Question: using easy php. After installing the easy php, that shows "Your configuration file contains settings (root with no password) that correspond to the default MySQL privileged account. Your MySQL server is running with this default, is open to intrusion, and you really should fix this security hole by setting a password for user 'root'." (For other details see the image and the error at bottom of the image)
By this error i am not able to insert values in database
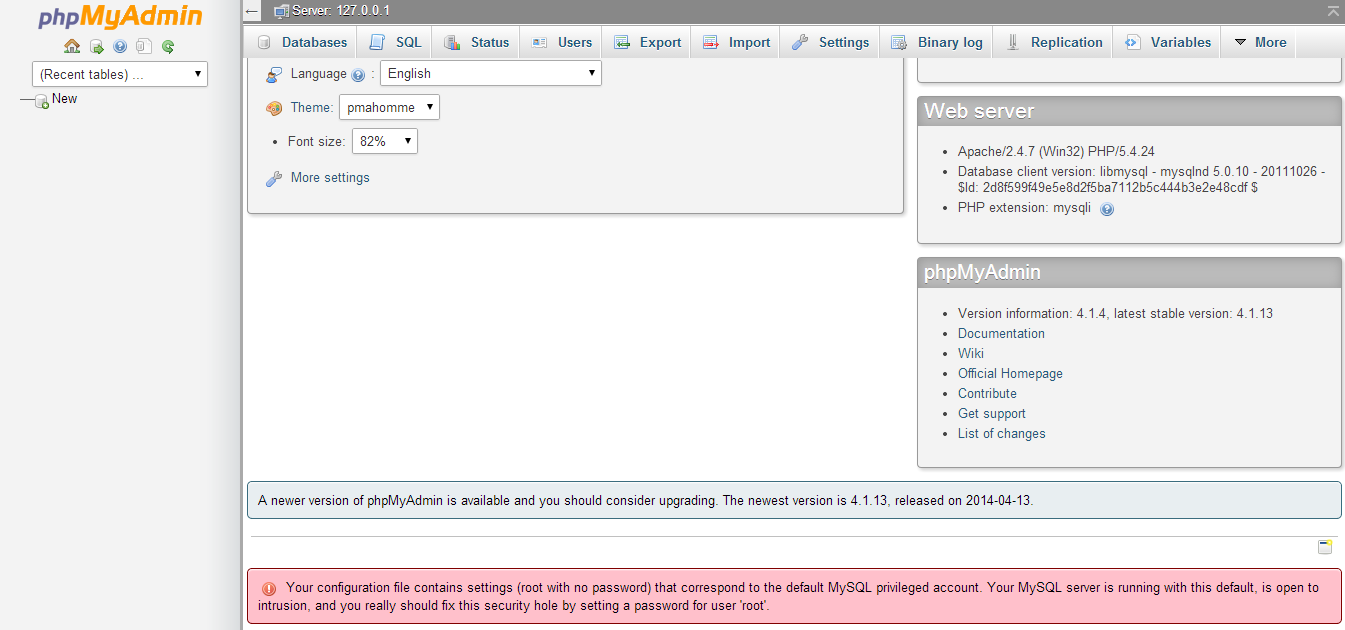
Answer: 1-----> change the port number in mysql file [ right click easyphp and go to config files you can find it];
search 3306 and change it to 8088
2----->access denied error
goto C:\Users\something\Documents\EasyPHP-DevServer-14.1VC9\modules\phpmyadmin414x140419170848 open config.inc.php file
change the password to 12345 [ you mysql server password username root]
3------>
can't create your table
goto C:\Users\something\Documents\EasyPHP-DevServer-14.1VC9\modules\phpmyadmin414x140419170848\examples open create_table.sql
import sql file to your easyphp and press go ..
finally you can do anything on php